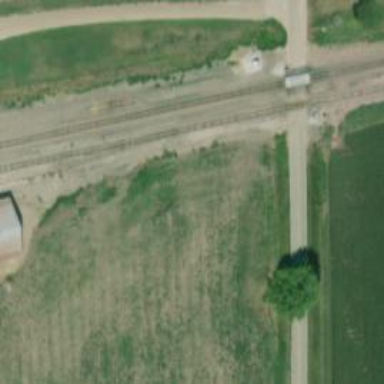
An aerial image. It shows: Railway siding with rails.